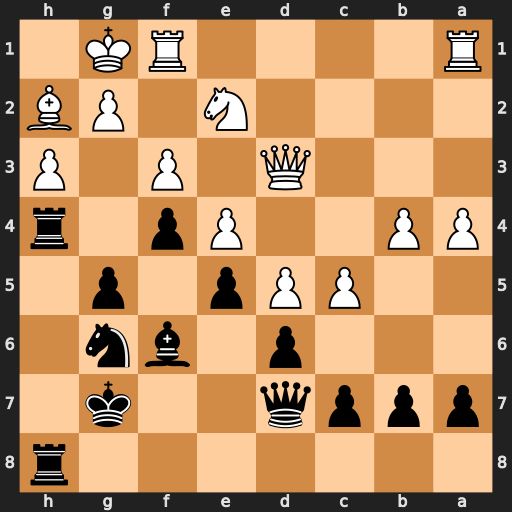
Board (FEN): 7r/pppq2k1/3p1bn1/2PPp1p1/PP2Pp1r/3Q1P1P/4N1PB/R4RK1
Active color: b
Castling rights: -
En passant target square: -
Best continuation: Rxh3 gxh3 Qxh3 Rf2 g4